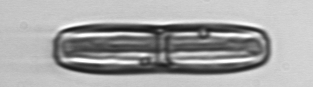
Label: Ephemera